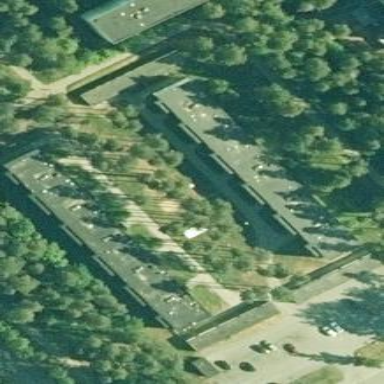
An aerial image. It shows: Residential building.